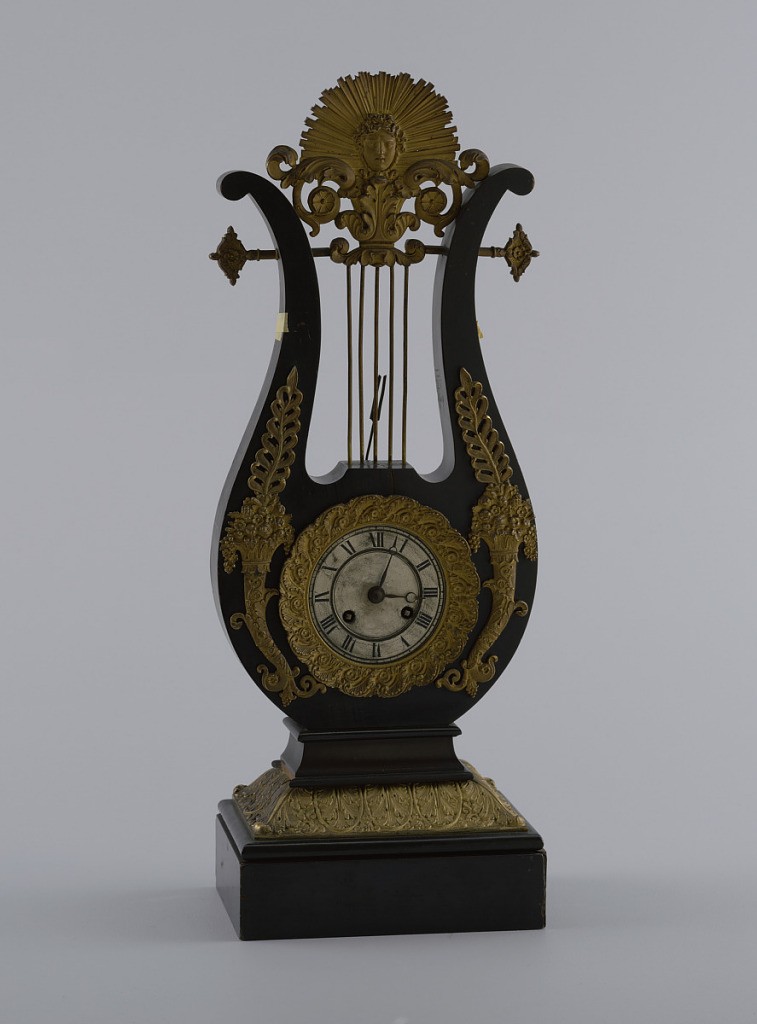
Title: Clock
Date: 19th century
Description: Lyre shaped clock. ebonized wood with gilt bronze mounts; French Empire